Question: I need a horizontal scrolling control like the App Store:

Should I use 'UIScrollView' combined with 'UIPageControl'?
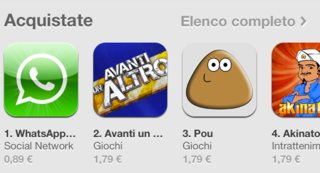
Answer: Did you consider 'UICollectionView'?